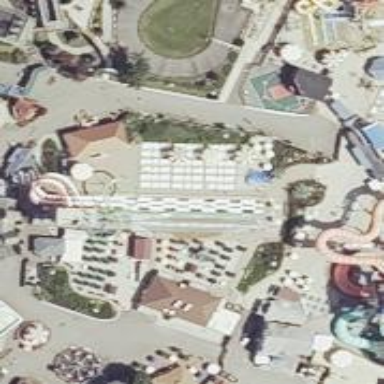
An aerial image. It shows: Water slide attraction.